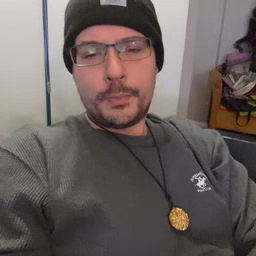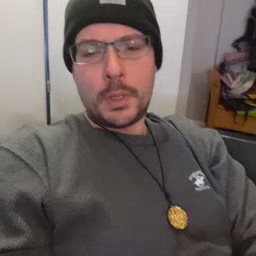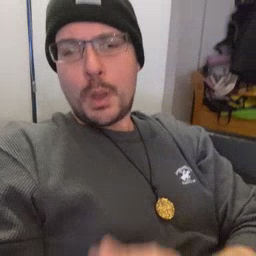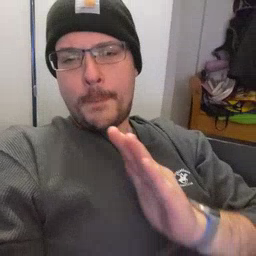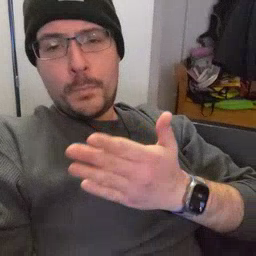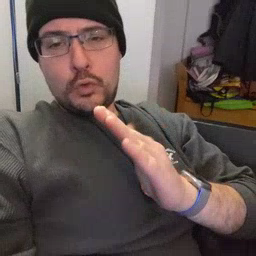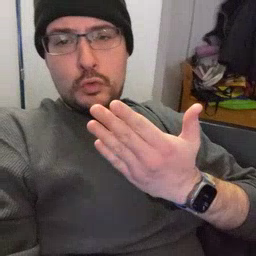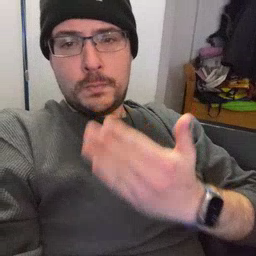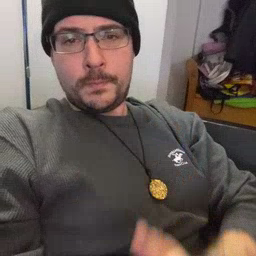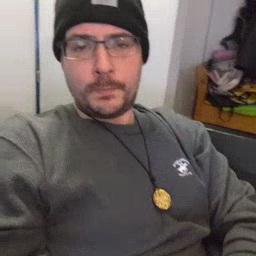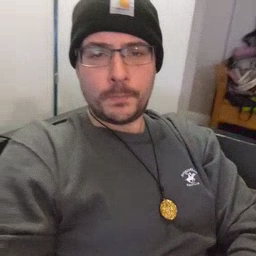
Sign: book